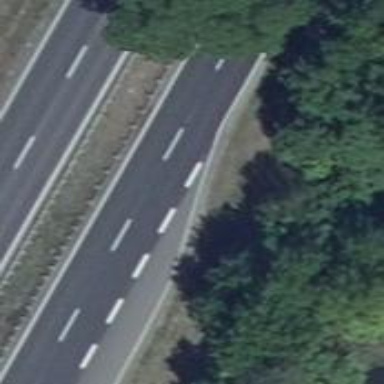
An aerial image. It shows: Asphalt road classified as trunk highway.